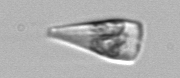
Label: Licmophora